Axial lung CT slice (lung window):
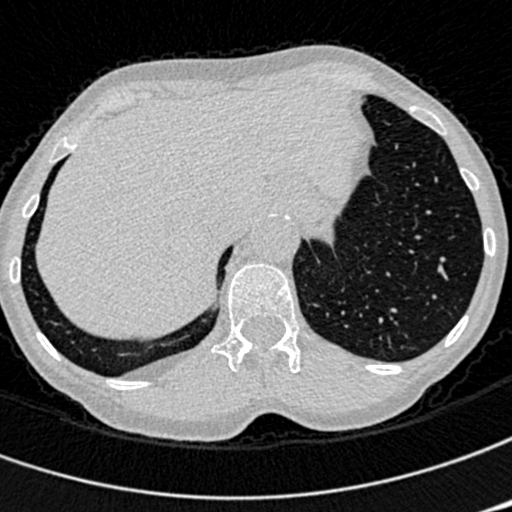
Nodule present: no